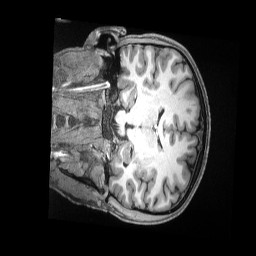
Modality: T1w
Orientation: coronal
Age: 22
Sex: female
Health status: ill
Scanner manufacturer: siemens
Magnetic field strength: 3 T
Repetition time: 2.5 s
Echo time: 0.00181 s